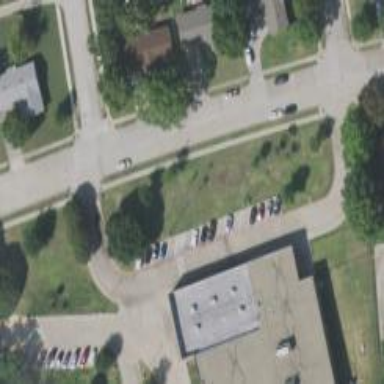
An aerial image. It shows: Parking space.